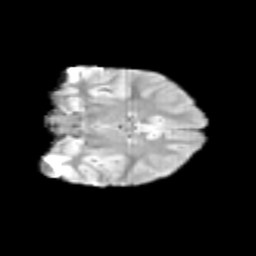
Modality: T2w
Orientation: coronal
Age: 9
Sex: female
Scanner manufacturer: siemens
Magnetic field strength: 3 T
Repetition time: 3.8 s
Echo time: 0.07 s